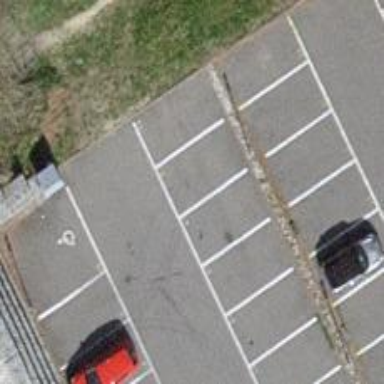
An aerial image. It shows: Parking aisle designated as service road.